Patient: sex F, age 67
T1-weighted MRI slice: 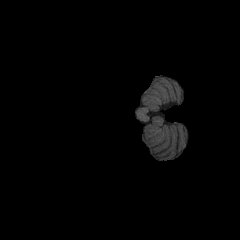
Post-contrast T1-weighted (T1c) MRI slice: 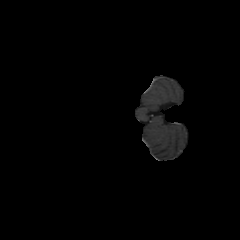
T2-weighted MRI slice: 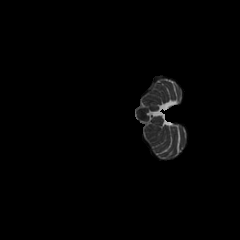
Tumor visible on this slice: no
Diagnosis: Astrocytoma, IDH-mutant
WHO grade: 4